Interaction volume radius: 5 \u00c5
Interaction volume height: 25 \u00c5
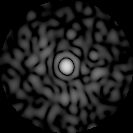
Disorder parameter: 0.8408